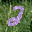
Label: 2